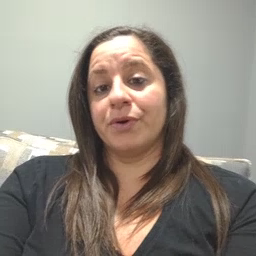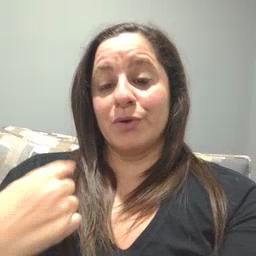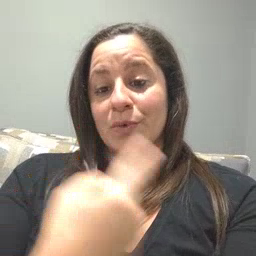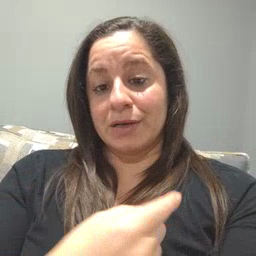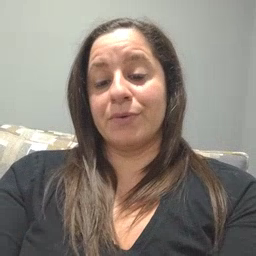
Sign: weus